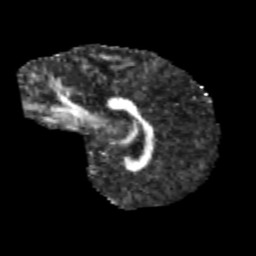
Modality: FA
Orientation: sagittal
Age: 9
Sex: male
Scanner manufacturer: siemens
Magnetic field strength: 3 T
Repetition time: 3.8 s
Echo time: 0.07 s